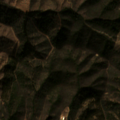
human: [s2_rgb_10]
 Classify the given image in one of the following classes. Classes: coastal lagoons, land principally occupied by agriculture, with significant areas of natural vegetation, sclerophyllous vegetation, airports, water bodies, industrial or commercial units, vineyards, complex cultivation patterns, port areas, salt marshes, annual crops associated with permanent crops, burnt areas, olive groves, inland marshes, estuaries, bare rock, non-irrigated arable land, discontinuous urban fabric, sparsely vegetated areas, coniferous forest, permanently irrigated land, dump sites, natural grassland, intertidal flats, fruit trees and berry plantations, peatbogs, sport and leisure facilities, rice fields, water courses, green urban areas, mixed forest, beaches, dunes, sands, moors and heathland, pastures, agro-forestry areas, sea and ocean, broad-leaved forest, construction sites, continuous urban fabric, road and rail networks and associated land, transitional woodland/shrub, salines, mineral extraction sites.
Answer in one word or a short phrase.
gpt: land principally occupied by agriculture, with significant areas of natural vegetation, broad-leaved forest, sclerophyllous vegetation, transitional woodland/shrub